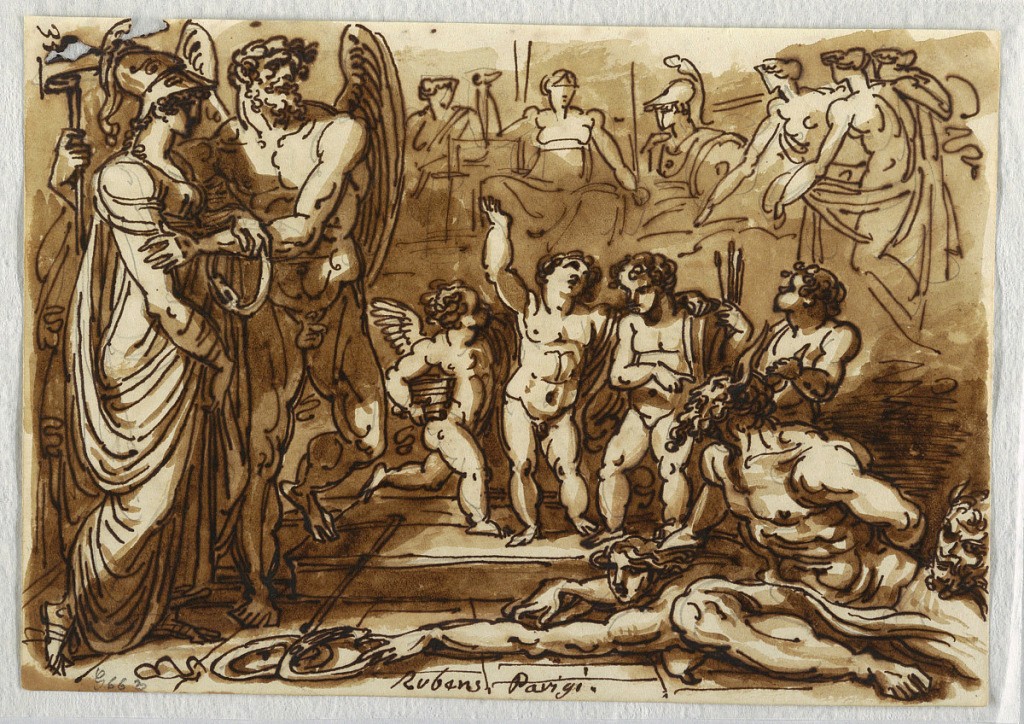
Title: Minerva and a winged god
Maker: Felice Giani, Italian, 1758–1823
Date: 1813–18
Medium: Pen and brown ink, dark brown wash, over black chalk on white laid paper
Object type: Sketchbook folio
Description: Minerva standing at left with winged male figure; four putti with two captives at center; satyr head at far right, and six sketched figures in distance.